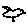
Label: bird